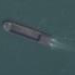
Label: Sand_carrier